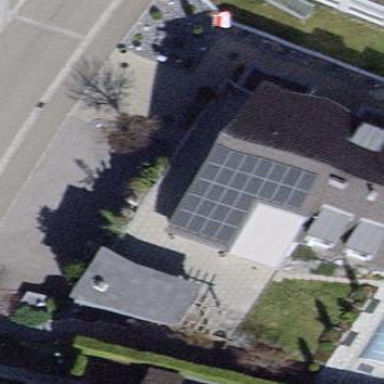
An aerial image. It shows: Solar power generator using photovoltaic method with solar photovoltaic panel types.